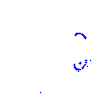
Particle: proton